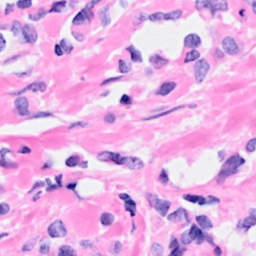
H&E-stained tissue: Breast